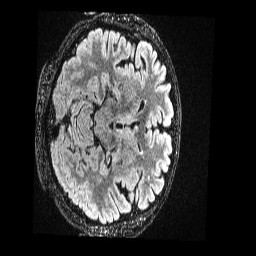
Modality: FLAIR
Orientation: axial
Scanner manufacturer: ge
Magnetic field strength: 1.5 T
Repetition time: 5.7 s
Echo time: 0.1319 s